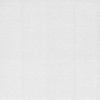
Label: dusty